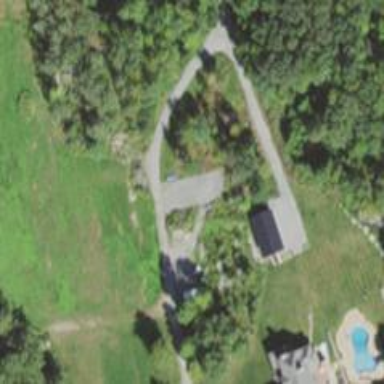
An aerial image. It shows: Residential driveway serving as service road.